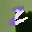
Label: 2